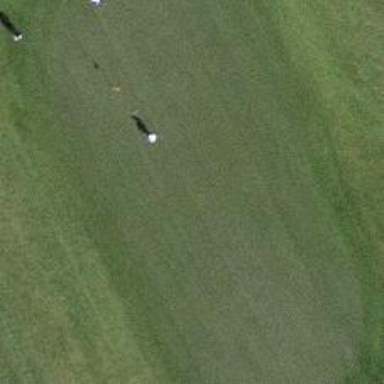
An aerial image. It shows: Golf hole.